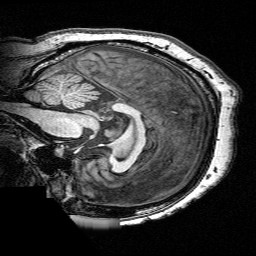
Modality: T1w
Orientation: sagittal
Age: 57
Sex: female
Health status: ill
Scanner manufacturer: siemens
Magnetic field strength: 3 T
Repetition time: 0.0025 s
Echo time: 0.00336 s